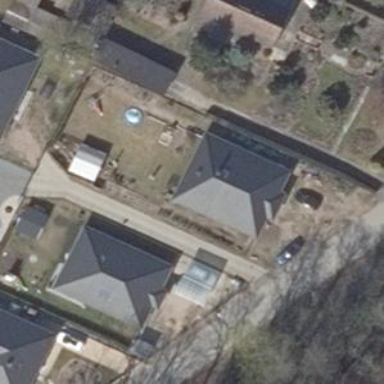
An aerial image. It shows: Simple and straightforward house.